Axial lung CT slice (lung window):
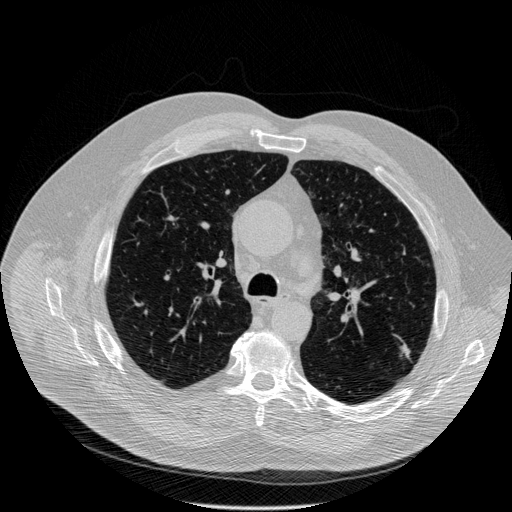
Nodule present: yes
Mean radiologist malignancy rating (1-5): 4